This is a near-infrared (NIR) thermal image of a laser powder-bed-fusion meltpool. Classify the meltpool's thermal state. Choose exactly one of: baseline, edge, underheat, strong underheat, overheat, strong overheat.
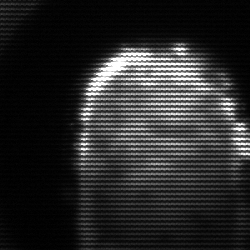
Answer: baseline